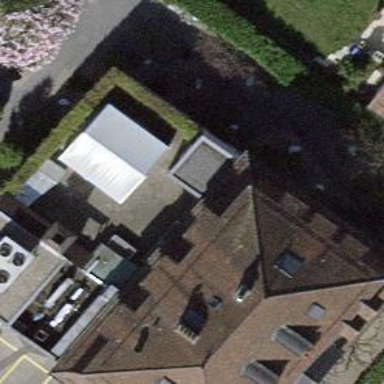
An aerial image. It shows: Restaurant.